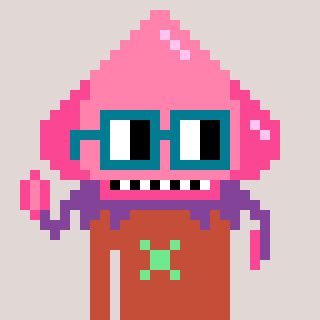
a pixel art character with square dark green glasses, a squid-shaped head and a rust-colored body on a warm background